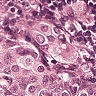
Metastatic tissue present: yes